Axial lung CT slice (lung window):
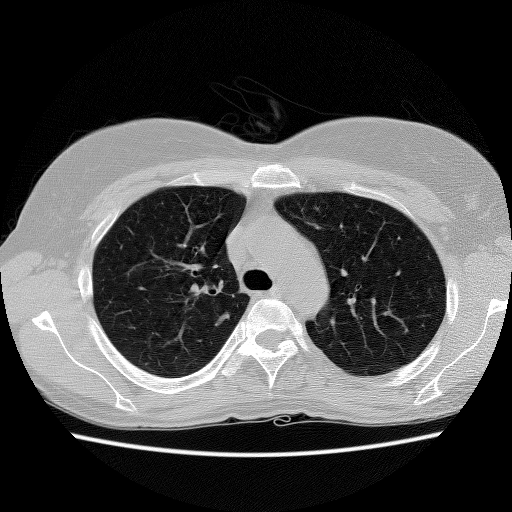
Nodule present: no